Field crop: tomato
Growth stage: 2
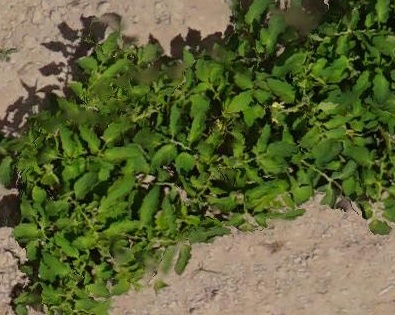
Species: tomato